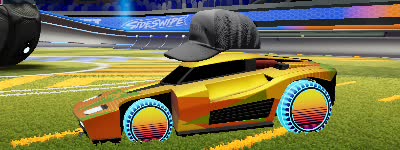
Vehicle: breakout